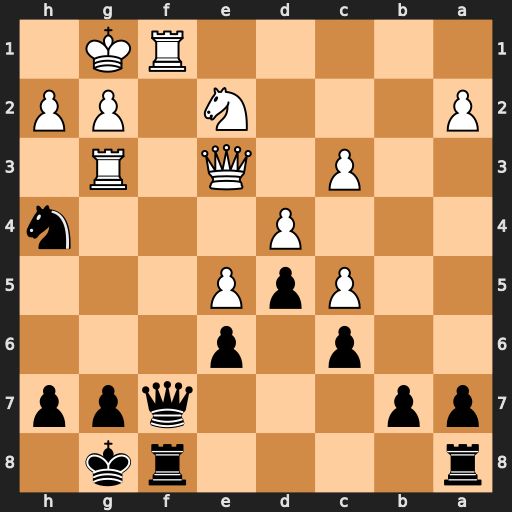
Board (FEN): r4rk1/pp3qpp/2p1p3/2PpP3/3P3n/2P1Q1R1/P3N1PP/5RK1
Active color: b
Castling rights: -
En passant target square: -
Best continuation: Qxf1#